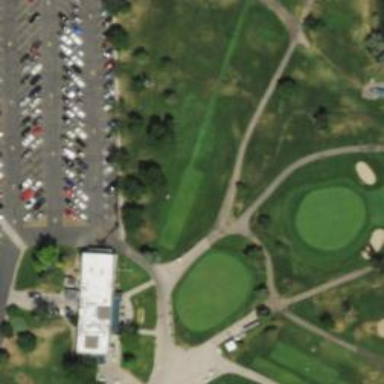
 specifically golf cart path with grade1 tracktype."